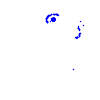
Particle: pion